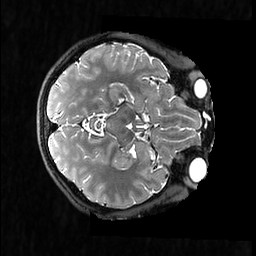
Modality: T2w
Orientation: axial
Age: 28
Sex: female
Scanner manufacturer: ge
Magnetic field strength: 3 T
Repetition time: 3.202 s
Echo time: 0.06609 s